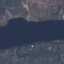
Land use / land cover: River